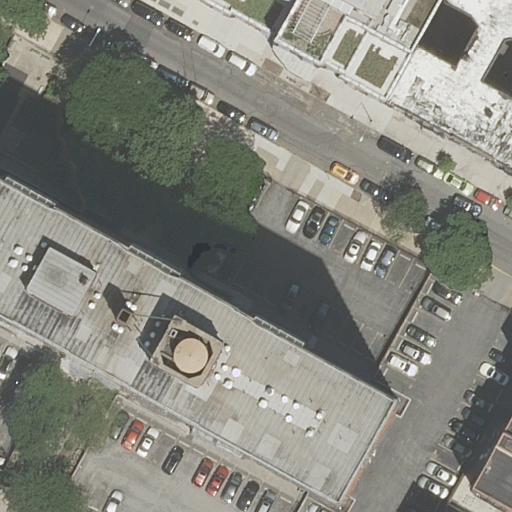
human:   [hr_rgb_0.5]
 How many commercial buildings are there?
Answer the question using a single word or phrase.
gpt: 0

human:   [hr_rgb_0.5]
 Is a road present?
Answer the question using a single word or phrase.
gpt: yes

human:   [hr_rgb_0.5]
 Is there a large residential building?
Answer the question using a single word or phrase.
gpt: yes

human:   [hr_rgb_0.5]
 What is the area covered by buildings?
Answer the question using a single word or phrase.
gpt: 3682m2

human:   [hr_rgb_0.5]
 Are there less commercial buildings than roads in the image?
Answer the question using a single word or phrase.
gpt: yes

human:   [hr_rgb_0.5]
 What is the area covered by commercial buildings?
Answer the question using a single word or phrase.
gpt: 0m2

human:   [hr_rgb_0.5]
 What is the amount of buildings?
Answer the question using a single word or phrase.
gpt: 5

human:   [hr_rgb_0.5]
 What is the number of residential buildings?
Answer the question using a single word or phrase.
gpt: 5

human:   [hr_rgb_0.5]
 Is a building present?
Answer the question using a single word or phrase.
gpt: yes

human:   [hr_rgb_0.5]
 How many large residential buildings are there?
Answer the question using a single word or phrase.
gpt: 2

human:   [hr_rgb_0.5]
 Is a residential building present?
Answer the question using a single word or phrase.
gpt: yes

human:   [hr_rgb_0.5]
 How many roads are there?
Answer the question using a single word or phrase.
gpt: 1

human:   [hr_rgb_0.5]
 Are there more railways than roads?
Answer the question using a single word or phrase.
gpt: no

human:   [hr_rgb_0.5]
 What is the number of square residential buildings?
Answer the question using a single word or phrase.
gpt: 0

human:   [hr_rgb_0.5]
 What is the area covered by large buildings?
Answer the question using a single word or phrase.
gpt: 3348m2

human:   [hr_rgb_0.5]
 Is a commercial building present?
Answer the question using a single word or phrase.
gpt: no

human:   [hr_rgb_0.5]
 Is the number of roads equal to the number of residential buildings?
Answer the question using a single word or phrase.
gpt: no

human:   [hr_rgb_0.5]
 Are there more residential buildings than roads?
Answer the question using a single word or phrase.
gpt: yes

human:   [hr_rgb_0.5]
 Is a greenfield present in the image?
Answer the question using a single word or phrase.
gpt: no

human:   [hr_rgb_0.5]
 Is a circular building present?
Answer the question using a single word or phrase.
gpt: no

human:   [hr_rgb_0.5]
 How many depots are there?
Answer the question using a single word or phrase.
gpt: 0

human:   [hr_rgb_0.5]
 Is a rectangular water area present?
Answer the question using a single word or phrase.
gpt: no

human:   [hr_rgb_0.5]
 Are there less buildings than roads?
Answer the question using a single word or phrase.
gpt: no

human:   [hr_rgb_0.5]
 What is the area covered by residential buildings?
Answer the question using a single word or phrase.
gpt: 3682m2

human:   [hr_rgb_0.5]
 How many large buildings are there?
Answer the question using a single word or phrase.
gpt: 2

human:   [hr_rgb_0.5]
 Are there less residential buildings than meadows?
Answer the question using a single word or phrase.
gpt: no

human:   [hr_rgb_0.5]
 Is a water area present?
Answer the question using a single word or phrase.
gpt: no

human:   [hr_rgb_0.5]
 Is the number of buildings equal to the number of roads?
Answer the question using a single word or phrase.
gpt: no

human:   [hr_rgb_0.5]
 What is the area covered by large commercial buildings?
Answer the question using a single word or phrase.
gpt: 0m2

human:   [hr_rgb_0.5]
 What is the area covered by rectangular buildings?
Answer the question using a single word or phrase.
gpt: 2344m2

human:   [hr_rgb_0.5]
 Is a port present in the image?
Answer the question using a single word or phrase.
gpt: no

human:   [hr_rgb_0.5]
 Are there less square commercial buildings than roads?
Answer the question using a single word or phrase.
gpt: yes

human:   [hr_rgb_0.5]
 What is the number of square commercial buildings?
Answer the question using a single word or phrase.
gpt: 0

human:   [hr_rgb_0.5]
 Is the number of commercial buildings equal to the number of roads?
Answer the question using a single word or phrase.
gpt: no

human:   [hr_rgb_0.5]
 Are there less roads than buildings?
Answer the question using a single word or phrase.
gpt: yes

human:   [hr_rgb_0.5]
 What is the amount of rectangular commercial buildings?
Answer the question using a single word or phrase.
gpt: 0

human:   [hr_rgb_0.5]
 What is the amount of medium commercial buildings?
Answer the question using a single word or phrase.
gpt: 0

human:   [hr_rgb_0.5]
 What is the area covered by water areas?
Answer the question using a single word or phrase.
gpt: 0m2

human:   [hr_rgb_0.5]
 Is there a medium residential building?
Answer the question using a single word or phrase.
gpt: yes

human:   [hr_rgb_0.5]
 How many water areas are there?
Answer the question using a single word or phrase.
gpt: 0

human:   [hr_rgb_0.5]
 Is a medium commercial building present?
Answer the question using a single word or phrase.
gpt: no

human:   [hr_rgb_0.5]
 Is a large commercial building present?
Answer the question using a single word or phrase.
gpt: no

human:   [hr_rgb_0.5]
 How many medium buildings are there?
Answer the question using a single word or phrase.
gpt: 1

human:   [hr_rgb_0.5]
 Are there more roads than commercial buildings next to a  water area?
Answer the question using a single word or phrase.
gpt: yes

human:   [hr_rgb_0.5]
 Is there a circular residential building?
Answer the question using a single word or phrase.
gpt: no

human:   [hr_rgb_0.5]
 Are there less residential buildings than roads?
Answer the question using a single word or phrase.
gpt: no

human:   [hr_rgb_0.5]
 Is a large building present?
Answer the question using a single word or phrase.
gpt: yes

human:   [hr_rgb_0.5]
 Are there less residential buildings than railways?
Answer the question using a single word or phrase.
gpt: no

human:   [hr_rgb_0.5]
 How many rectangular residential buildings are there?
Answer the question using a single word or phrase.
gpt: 4

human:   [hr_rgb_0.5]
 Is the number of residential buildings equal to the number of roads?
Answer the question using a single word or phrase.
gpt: no

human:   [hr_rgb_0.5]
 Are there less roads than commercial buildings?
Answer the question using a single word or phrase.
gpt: no

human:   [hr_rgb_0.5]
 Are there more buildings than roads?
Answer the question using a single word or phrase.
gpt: yes

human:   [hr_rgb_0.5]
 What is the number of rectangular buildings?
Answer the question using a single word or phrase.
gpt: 4

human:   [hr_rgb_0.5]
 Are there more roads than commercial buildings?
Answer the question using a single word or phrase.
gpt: yes

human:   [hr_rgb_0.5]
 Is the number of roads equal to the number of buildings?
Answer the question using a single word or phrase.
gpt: no

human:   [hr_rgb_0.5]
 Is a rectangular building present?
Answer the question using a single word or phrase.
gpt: yes

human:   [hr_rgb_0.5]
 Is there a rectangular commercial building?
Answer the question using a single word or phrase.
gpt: no

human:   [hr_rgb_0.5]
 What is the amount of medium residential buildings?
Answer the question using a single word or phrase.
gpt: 1

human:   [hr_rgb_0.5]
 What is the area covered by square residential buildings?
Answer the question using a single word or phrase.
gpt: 0m2

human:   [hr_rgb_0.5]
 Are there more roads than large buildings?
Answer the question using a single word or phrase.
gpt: no

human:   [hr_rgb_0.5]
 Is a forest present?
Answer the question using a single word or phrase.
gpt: no

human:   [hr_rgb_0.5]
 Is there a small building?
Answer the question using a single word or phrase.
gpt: yes

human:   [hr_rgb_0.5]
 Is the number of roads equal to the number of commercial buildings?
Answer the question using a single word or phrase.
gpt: no

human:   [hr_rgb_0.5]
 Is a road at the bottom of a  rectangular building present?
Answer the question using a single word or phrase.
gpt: yes